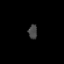
Tissue: prostate
Cell type: T cells
Senescence score: 0.3457
Nuclear area (px): 123
Mean DAPI intensity: 69.732